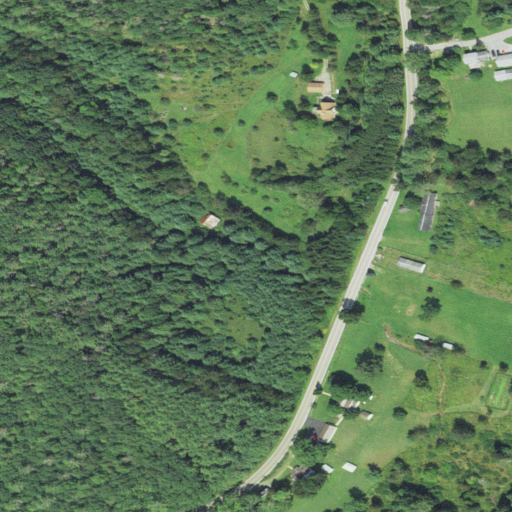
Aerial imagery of valley in West Virginia named Smith Hollow containing evergreen forest, pasture, mixed forest, open development, deciduous forest, woody wetlands, low intensity development, herbaceous wetlands, and medium intensity development